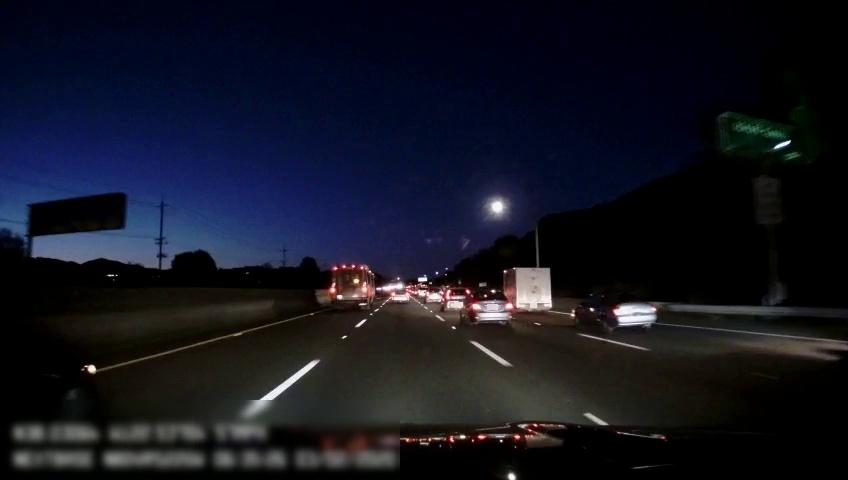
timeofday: Night
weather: Other
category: Drivable Space
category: Vehicles | Bus
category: Vehicles | Car
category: Vehicles | Truck
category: Vehicles | SUV
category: Vehicles | Car
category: Vehicles | Car
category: Vehicles | Car
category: Vehicles | Car
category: Lanes | Alternate Lane
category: Lanes | Current Lane
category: Lanes | Current Lane
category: Lanes | Alternate Lane
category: Lanes | Alternate Lane
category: Traffic | Signs
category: Traffic | Signs